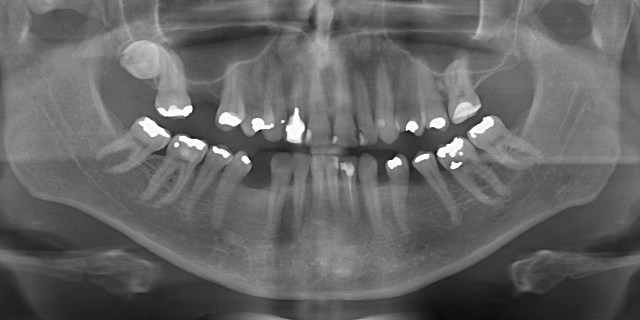
adult